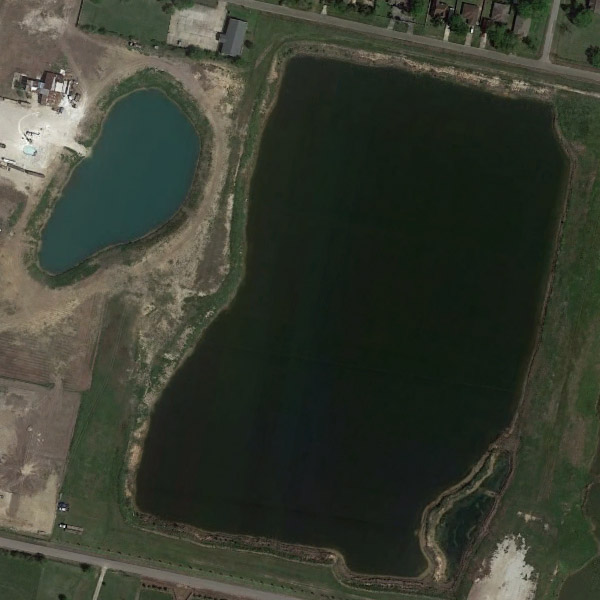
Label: Pond